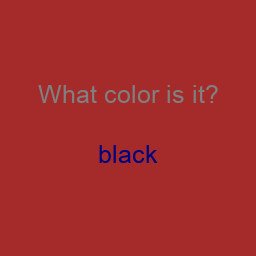
Color: navy
Color name shown: black
Background color: brown
Question text color: gray